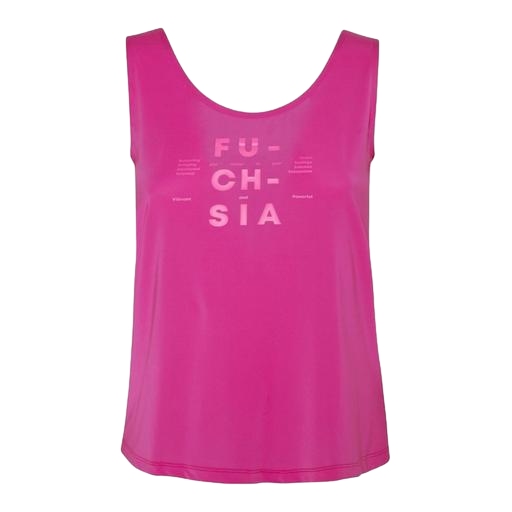
pink muscle tank, pink luna tank, multicolor run clima tank, white background